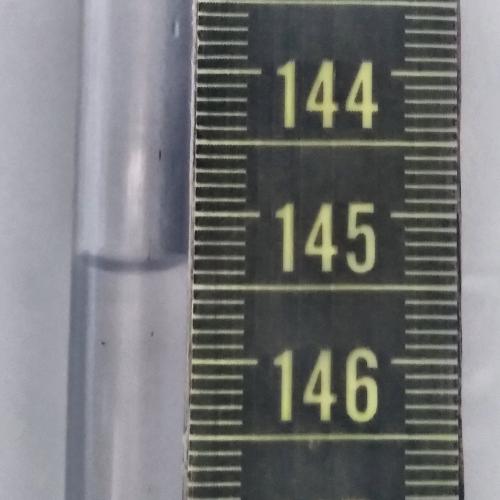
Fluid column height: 145.4 cm